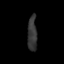
Tissue: skin
Cell type: Epithelial cells
Senescence score: 0.2859
Nuclear area (px): 329
Mean DAPI intensity: 52.301